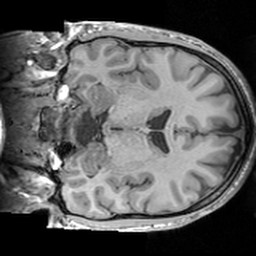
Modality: T1w
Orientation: coronal
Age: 28
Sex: male
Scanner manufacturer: siemens
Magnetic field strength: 3 T
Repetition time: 1.63 s
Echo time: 0.00311 s